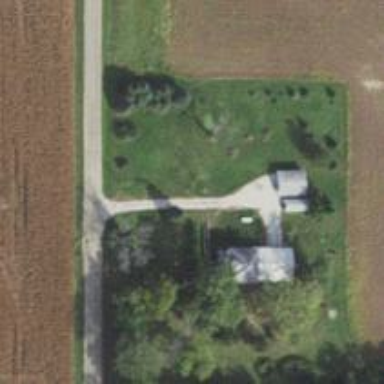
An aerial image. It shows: Driveway leading to service road.